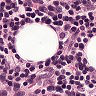
Metastatic tissue present: no